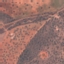
Land use / land cover: PermanentCrop